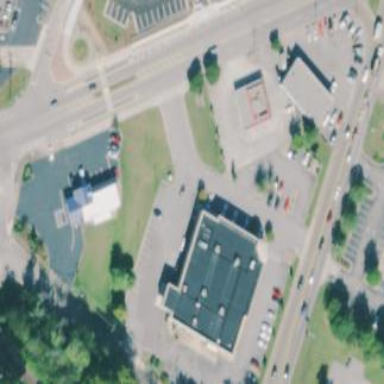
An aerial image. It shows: Pharmacy building.